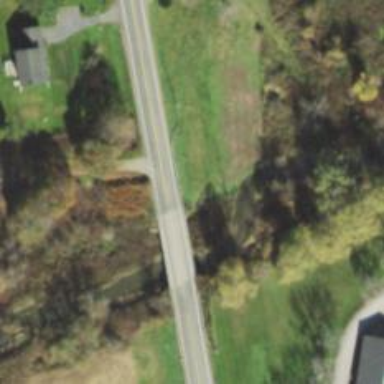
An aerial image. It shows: Primary highway bridge.